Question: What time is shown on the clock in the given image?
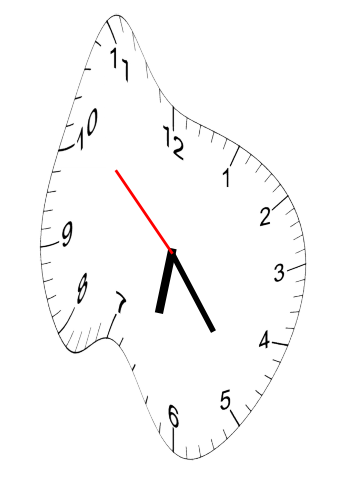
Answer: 06:23:52